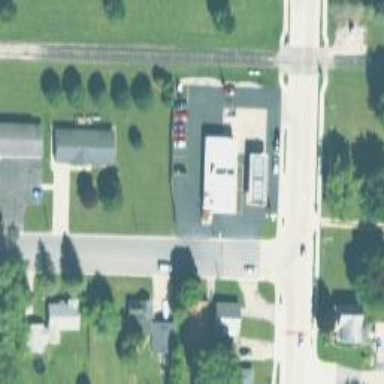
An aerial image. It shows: Convenience shop.